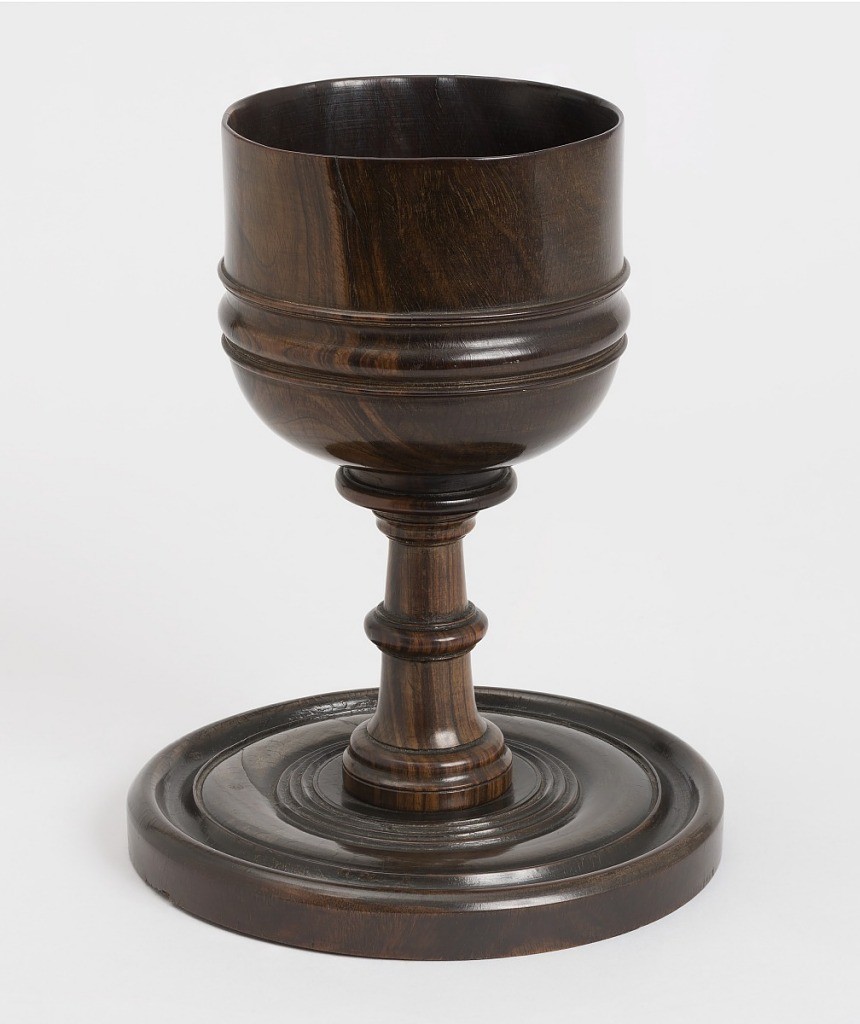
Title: Goblet and base
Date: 1700
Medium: Turned wood
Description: Circular goblet is turned with ovoid body and central molded girdle. Baluster stem with ring moldings with lower termination in threaded screw that fits into splayed circular foot with concentric turned ring decoration.